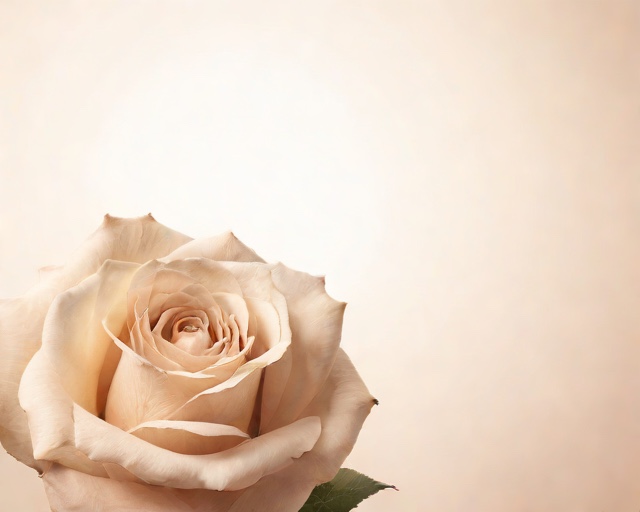
Category: Anniversary